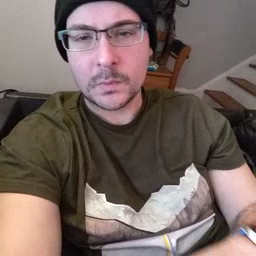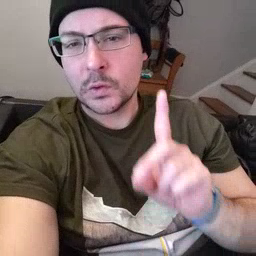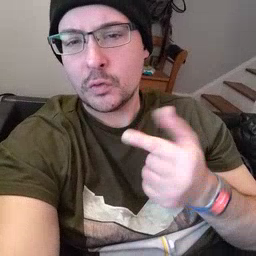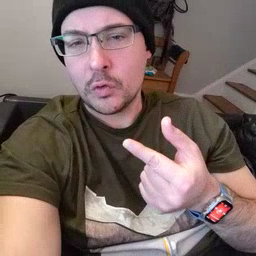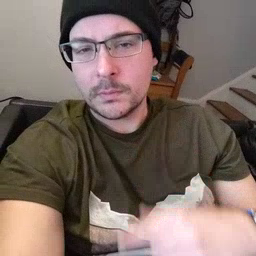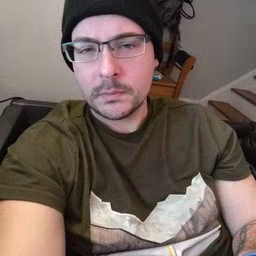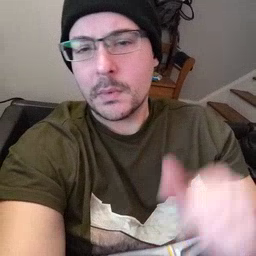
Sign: dog